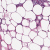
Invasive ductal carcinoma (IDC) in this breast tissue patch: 0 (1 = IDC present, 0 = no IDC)